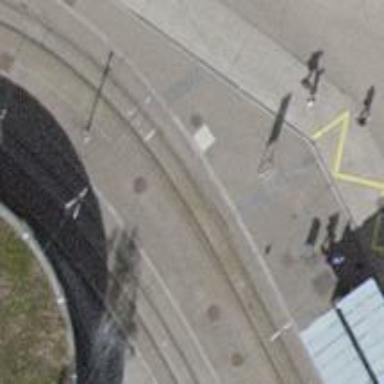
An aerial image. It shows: Platform for public transport at railway station.